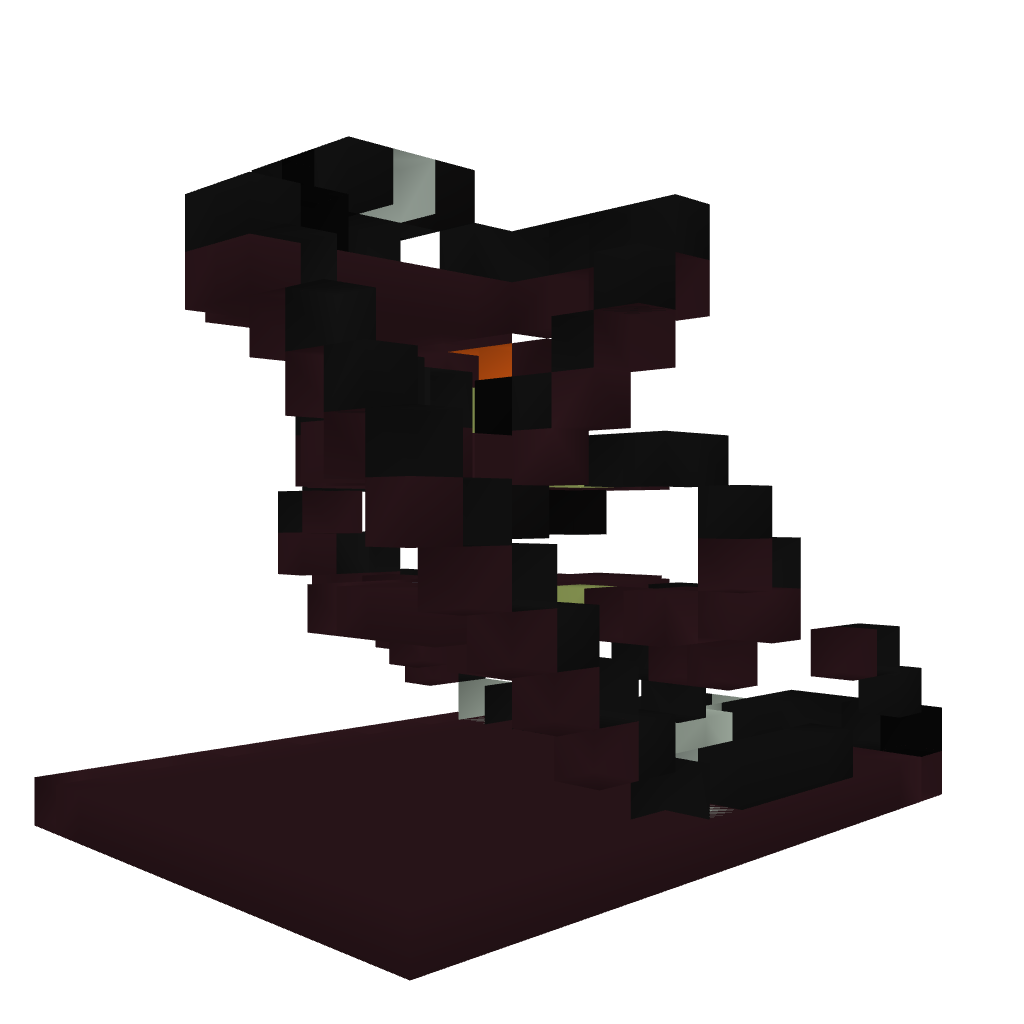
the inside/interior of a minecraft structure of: Lava door